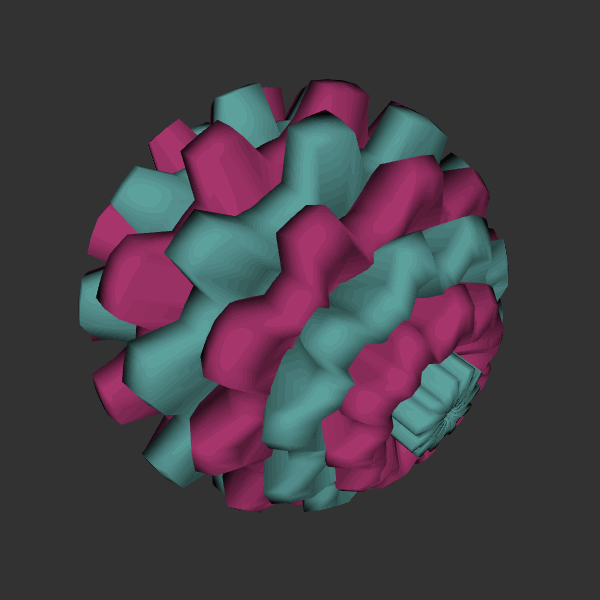
Background: dark